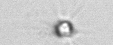
Label: Calciopappus